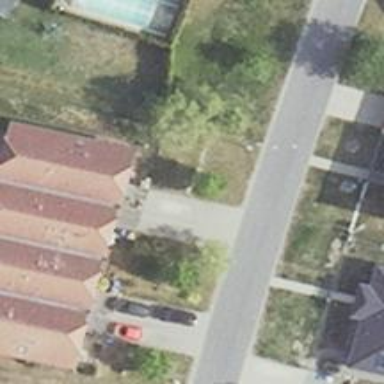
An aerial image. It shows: Driveway.